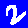
Digit: 2